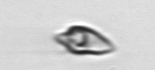
Label: Oxytoxum